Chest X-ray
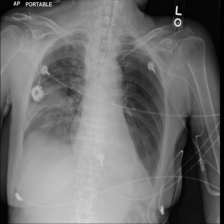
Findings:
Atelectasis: positive
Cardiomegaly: negative
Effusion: positive
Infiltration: negative
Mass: negative
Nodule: negative
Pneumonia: negative
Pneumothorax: negative
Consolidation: positive
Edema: negative
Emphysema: negative
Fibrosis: negative
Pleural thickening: negative
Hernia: negative